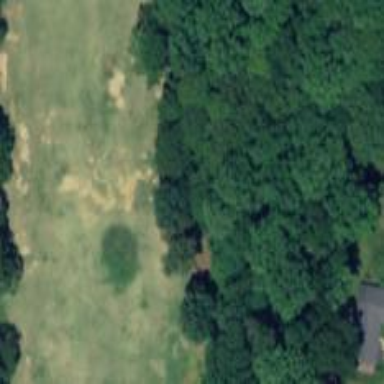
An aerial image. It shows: Grassy area designated as driving range for golf.